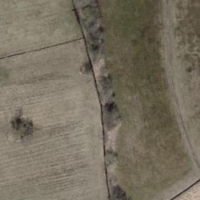
EUNIS habitat code: 16
Species observed at this site:
Pholidoptera griseoaptera
Platanthera bifolia
Ruspolia nitidula